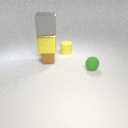
small yellow rubber cylinder to the right of small brown metal cube